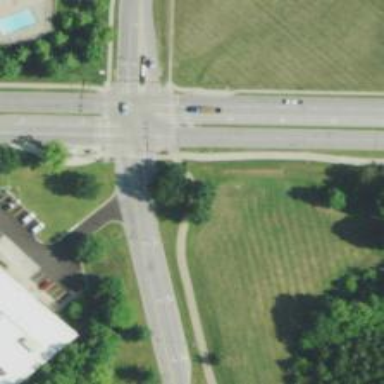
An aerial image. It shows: Crossing on cycleway.